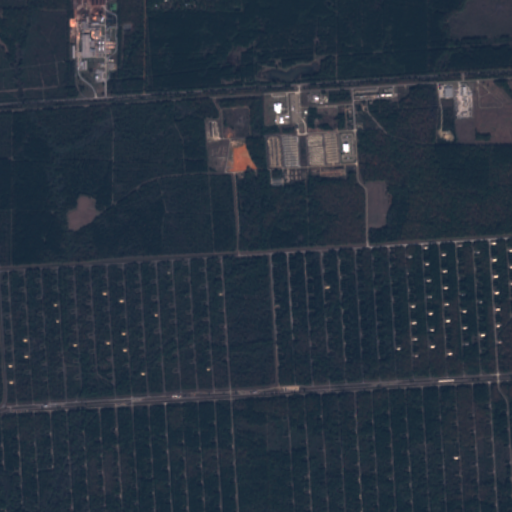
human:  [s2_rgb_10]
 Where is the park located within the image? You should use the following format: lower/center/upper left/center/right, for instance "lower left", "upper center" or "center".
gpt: The park is located in the lower center of the image.
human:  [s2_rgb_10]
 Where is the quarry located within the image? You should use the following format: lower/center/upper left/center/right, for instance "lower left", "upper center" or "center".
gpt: There is no quarry in the image.